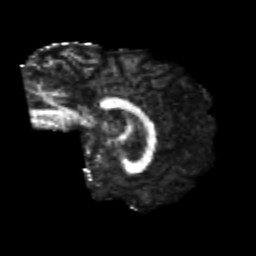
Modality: FA
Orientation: sagittal
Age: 24
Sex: male
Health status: healthy
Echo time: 0.074 s